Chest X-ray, AP view. Patient: 49 years old, sex F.
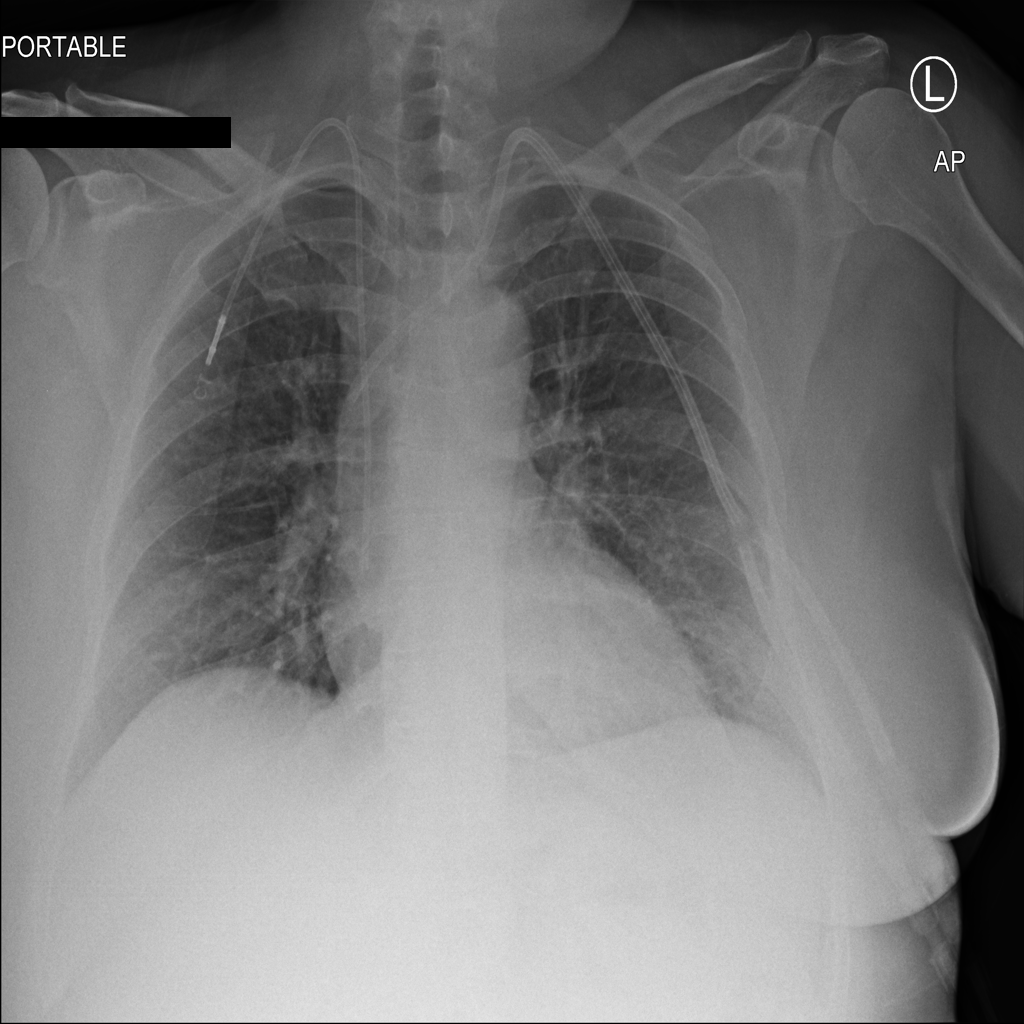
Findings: No Finding